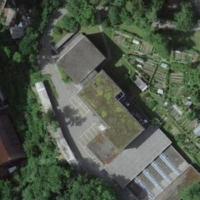
EUNIS habitat code: 53
Species observed at this site:
Symphoricarpos albus